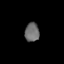
Tissue: skin
Cell type: Epithelial cells
Senescence score: 0.7003
Nuclear area (px): 269
Mean DAPI intensity: 107.23